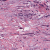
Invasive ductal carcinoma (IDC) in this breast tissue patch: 1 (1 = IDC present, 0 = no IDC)